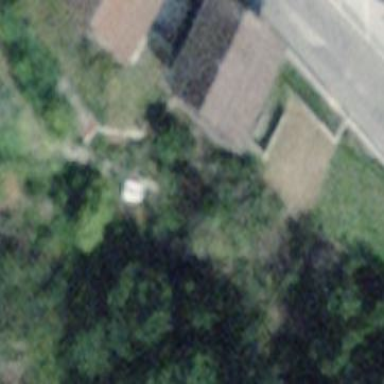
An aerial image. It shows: Simple house.